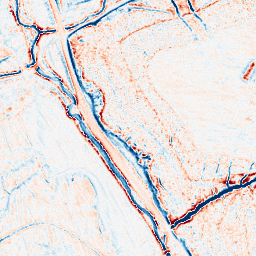
Category: classical
Decomposition family: gaussian_anisotropic
Decomposition parameters: sigma_x: 2
sigma_y: 2
Upsampling method: bspline
Upsampling parameters: scale: 2
Upsampling scale: 2